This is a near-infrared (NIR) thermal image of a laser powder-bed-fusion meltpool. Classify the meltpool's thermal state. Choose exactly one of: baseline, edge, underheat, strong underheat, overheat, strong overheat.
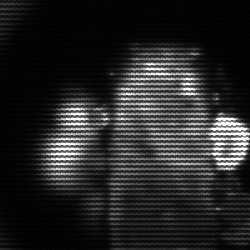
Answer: strong underheat